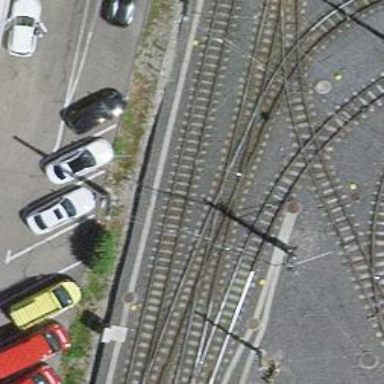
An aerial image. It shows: Railway crossing.